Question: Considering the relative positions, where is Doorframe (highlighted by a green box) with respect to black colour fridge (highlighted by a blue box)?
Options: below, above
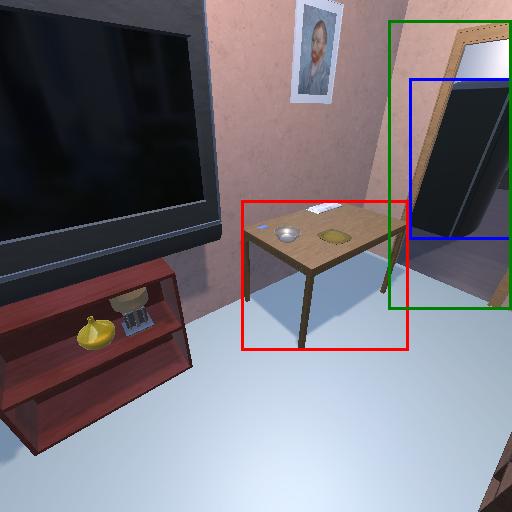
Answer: below